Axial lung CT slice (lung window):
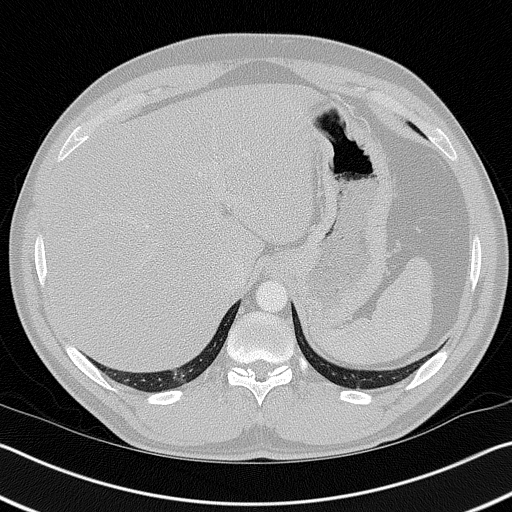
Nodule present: no